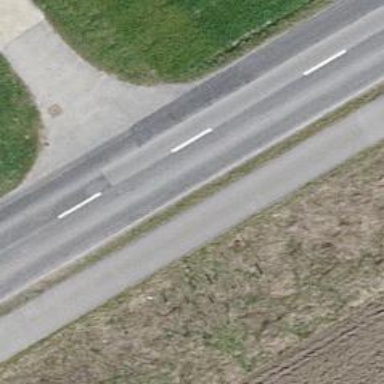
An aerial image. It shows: Tertiary road.